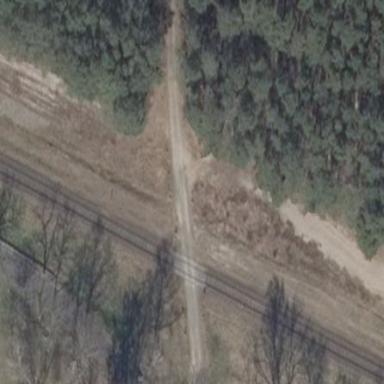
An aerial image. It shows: Railway area.